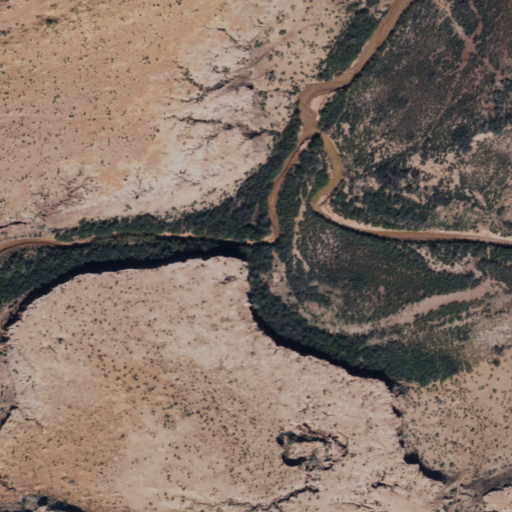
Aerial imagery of valley in Arizona named Dennehotso Canyon containing shrub, woody wetlands, and barren land